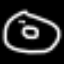
Label: donut